A scalogram of one vibration snapshot from a rotating bearing is shown, computed with a continuous wavelet transform. Diagnose the bearing from this image, choosing from: normal, inner_race, outer_race, ball.
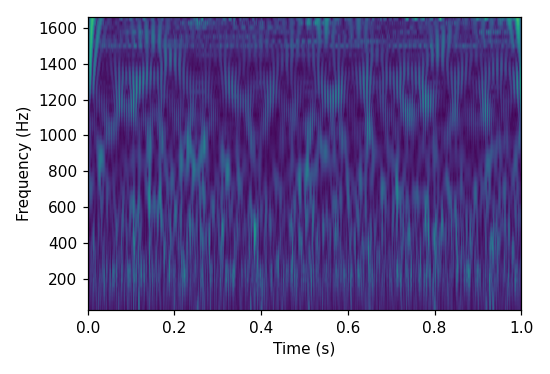
Answer: normal